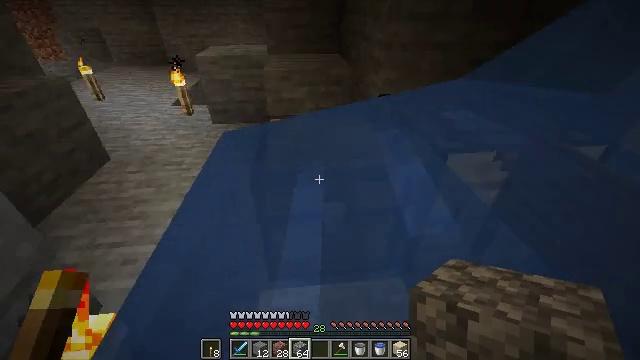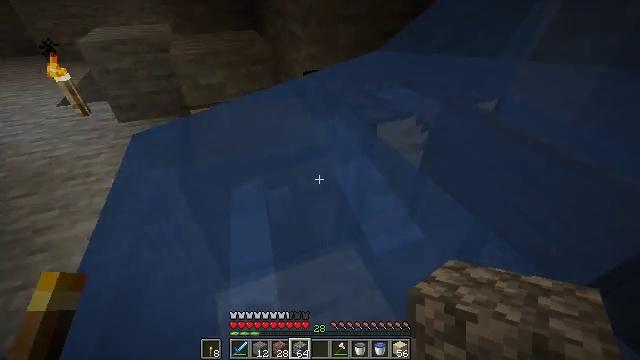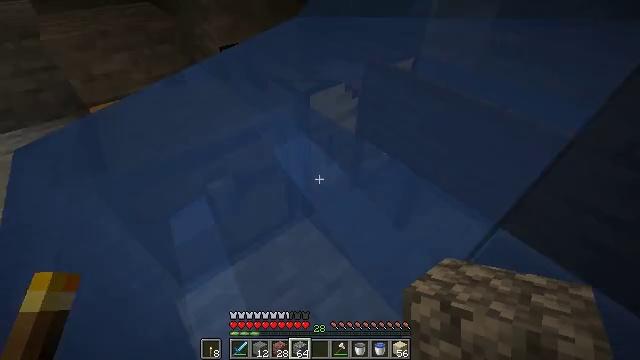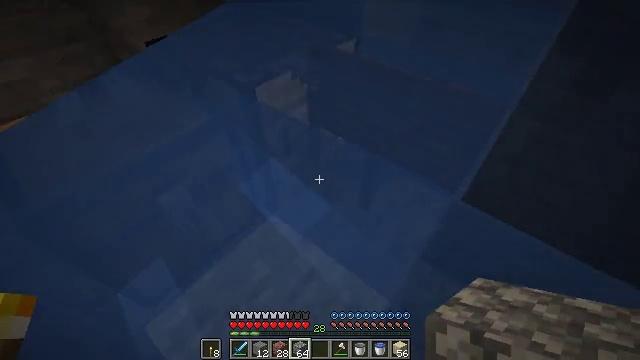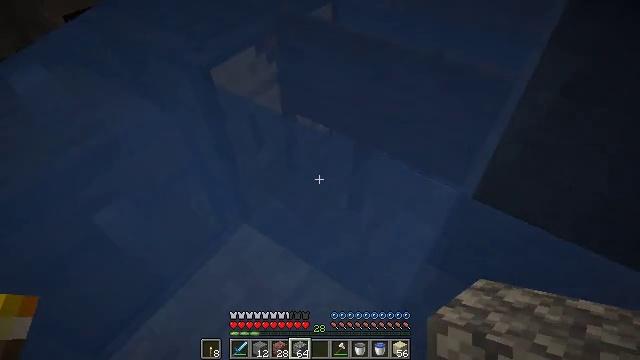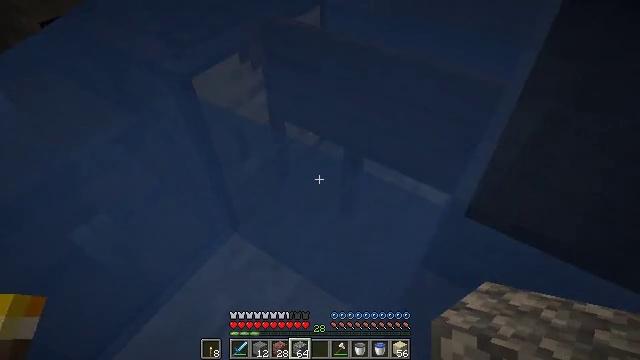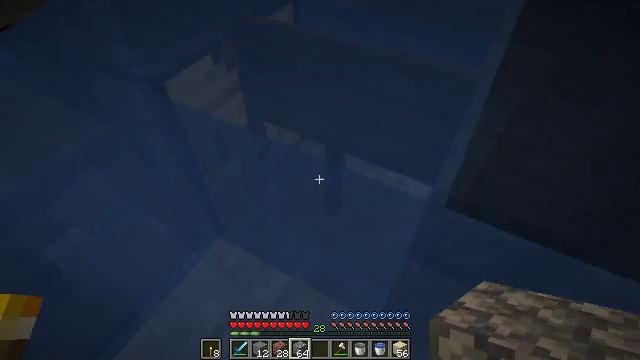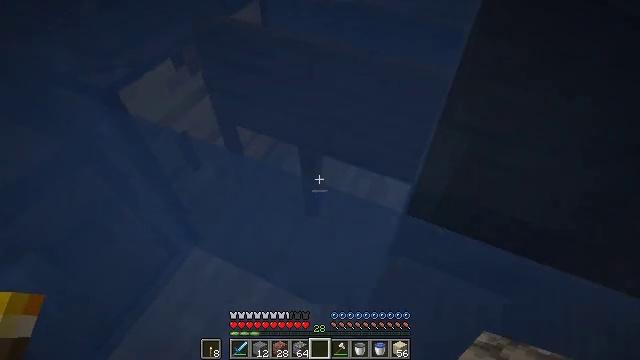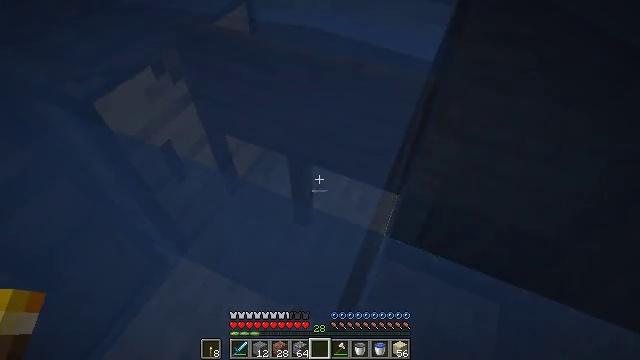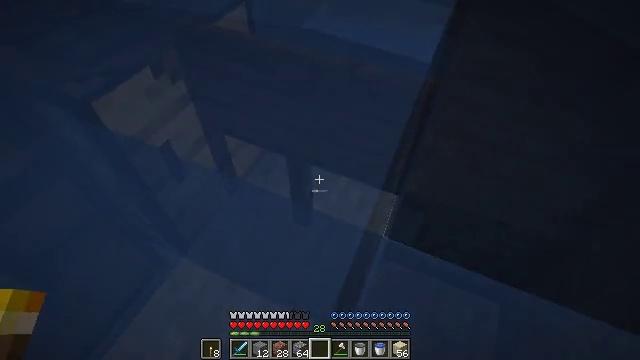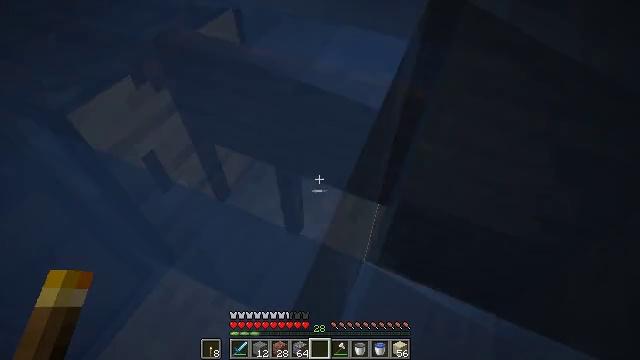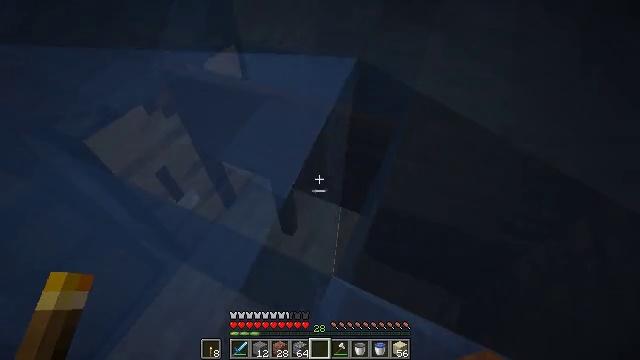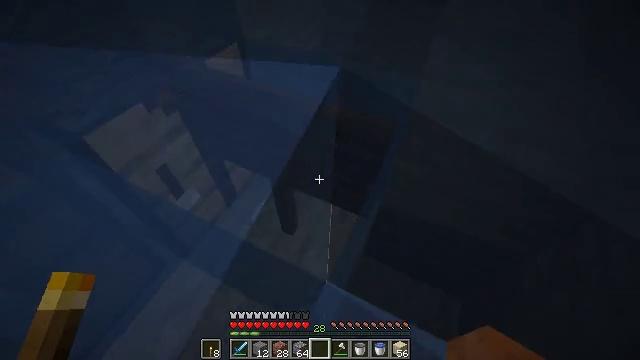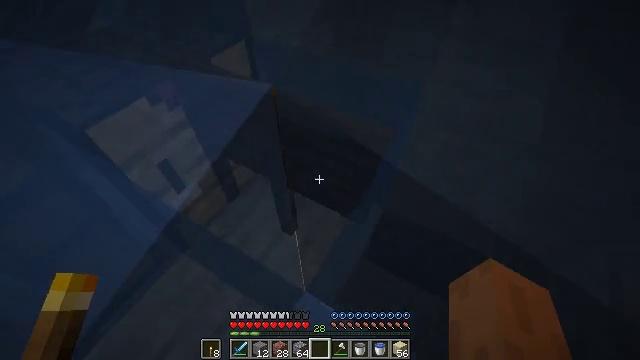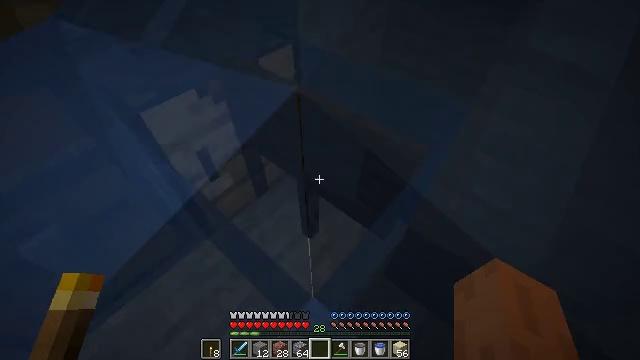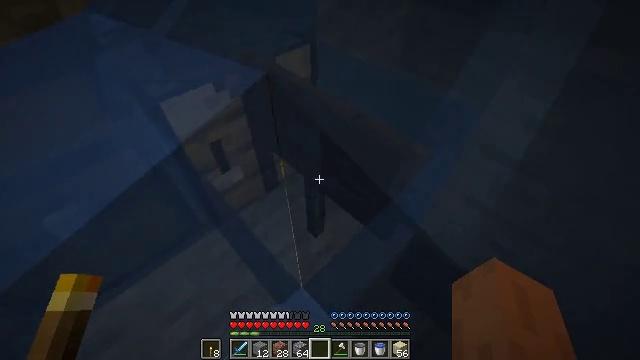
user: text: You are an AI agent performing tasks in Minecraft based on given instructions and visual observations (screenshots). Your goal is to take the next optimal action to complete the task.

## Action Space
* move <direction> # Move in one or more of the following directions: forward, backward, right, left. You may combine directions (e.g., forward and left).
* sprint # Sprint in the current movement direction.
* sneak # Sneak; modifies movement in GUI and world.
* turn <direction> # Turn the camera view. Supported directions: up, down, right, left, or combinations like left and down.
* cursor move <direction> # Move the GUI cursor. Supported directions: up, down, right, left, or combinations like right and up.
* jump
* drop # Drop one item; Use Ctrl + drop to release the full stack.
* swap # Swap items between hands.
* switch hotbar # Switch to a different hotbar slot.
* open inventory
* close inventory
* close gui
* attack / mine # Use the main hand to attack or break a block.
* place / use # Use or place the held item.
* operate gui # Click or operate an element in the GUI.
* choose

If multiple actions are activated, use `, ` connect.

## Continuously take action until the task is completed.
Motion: motion action
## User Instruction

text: Mine the dark oak sign to remove it.
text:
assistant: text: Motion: move forward, turn right and down
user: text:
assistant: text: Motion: move forward, turn right and down
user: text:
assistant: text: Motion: move forward, turn right and down
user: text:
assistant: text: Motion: move forward, turn right
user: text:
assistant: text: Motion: move forward, turn right
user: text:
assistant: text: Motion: move forward, turn right
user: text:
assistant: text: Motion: move forward, turn right and down
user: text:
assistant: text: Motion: move forward
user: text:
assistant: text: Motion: move forward
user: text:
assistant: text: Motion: move forward
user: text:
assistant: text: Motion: no_op
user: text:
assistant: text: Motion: turn left
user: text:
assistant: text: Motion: turn left
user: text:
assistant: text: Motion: turn left and up
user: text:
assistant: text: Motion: turn left
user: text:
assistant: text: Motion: move left
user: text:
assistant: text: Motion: move left
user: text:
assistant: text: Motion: move left
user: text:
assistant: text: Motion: move left
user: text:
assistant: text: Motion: move left
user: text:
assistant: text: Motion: move left
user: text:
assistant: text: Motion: move left
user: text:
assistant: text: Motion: move left, turn right
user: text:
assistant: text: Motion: move left, turn right
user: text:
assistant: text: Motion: move left, turn right and up
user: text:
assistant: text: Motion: move forward and move left, turn right and up
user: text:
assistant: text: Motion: move forward and move left, turn right and up
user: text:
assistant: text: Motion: move forward and move left
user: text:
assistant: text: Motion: move forward and move left, turn right, attack / mine
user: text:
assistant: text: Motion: move forward and move left, attack / mine